【题型】解答题　【知识点】解析几何　【难度】easy
双曲线 $C: x^2 - \frac{y^2}{3} = 1$ 的左焦点为 $F_1$。

(1) 过点 $F_1$ 作斜率为 $k$ 的直线 $l$ 与 $C$ 交于 $A$，$B$ 两点，若 $|AB| = 3$，求斜率 $k$；

(2) 点 $P$ 在双曲线上，$Q(5,0)$，求 $|PQ|$ 的最小值。
【解答】
【答案】(1) $k = \pm \frac{\sqrt{3}}{3}$；

(2) $\frac{3\sqrt{7}}{2}$。

【解析】
(1) 双曲线 $C: x^2 - \frac{y^2}{3} = 1$，$a = 1$，$b = \sqrt{3}$，所以 $c = 2$，所以左焦点为 $F_1(-2,0)$。

所以直线 $l$ 的方程为 $y = k(x + 2)$，联立直线与双曲线方程得：
$$
3x^2 - k^2(x + 2)^2 = 3
$$
化简得 $(3 - k^2)x^2 - 4k^2x - 4k^2 - 3 = 0$。

设 $A(x_1,k(x_1 + 2))$，$B(x_2,k(x_2 + 2))$，根据韦达定理得 $x_1 + x_2 = \frac{4k^2}{3 - k^2}$，$x_1x_2 = \frac{-4k^2 - 3}{3 - k^2}$。

所以
$$
|AB| = \sqrt{(x_1 - x_2)^2 + [k(x_1 - x_2)]^2} = \sqrt{(k^2 + 1)[(x_1 + x_2)^2 - 4x_1x_2]} = \sqrt{(k^2 + 1)\left[\frac{16k^4}{(k^2 - 3)^2} - \frac{16k^2 + 12}{k^2 - 3}\right]} = 6\frac{k^2 + 1}{|k^2 - 3|}.
$$

因为 $|AB| = 3$，所以 $6\frac{k^2 + 1}{|k^2 - 3|} = 3$，化简得 $2k^2 + 2 = |k^2 - 3|$，解得 $k = \pm \frac{\sqrt{3}}{3}$。

(2) 设 $P(x,y)$，因为点 $P$ 在双曲线上，所以满足 $x^2 - \frac{y^2}{3} = 1$，得到 $y^2 = 3x^2 - 3$。

所以
$$
|PQ| = \sqrt{(x - 5)^2 + y^2} = \sqrt{(x - 5)^2 + 3x^2 - 3} = \sqrt{4x^2 - 10x + 22} = \sqrt{4\left(x - \frac{5}{4}\right)^2 + \frac{63}{4}}.
$$

因为 $x \ge 1$ 或 $x \le -1$，根据二次函数的性质可知，当 $x = \frac{5}{4}$ 时，$|PQ|$ 取最小值为 $\sqrt{\frac{63}{4}} = \frac{3\sqrt{7}}{2}$。
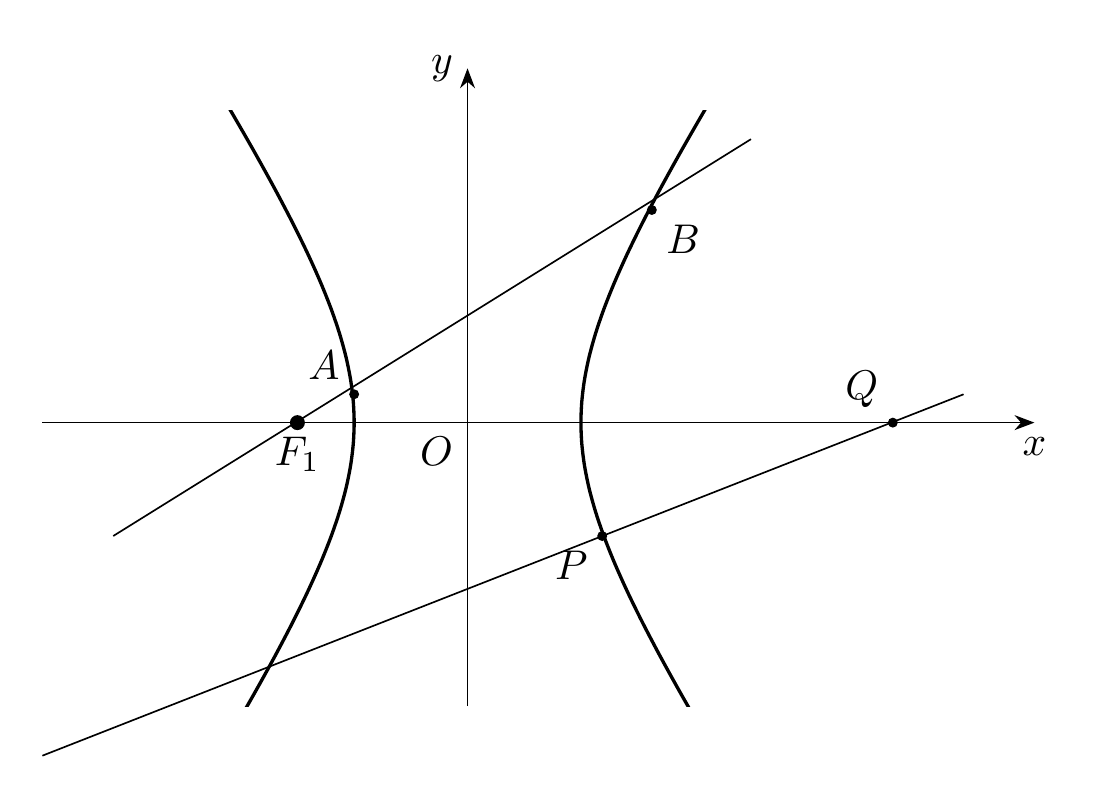